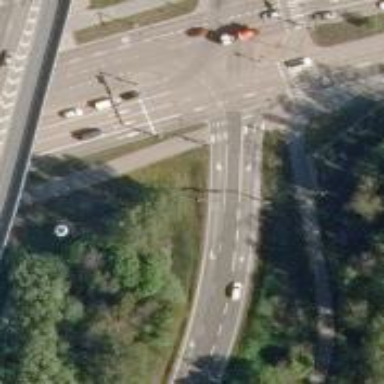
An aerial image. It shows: Overhead guidepost.